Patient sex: M
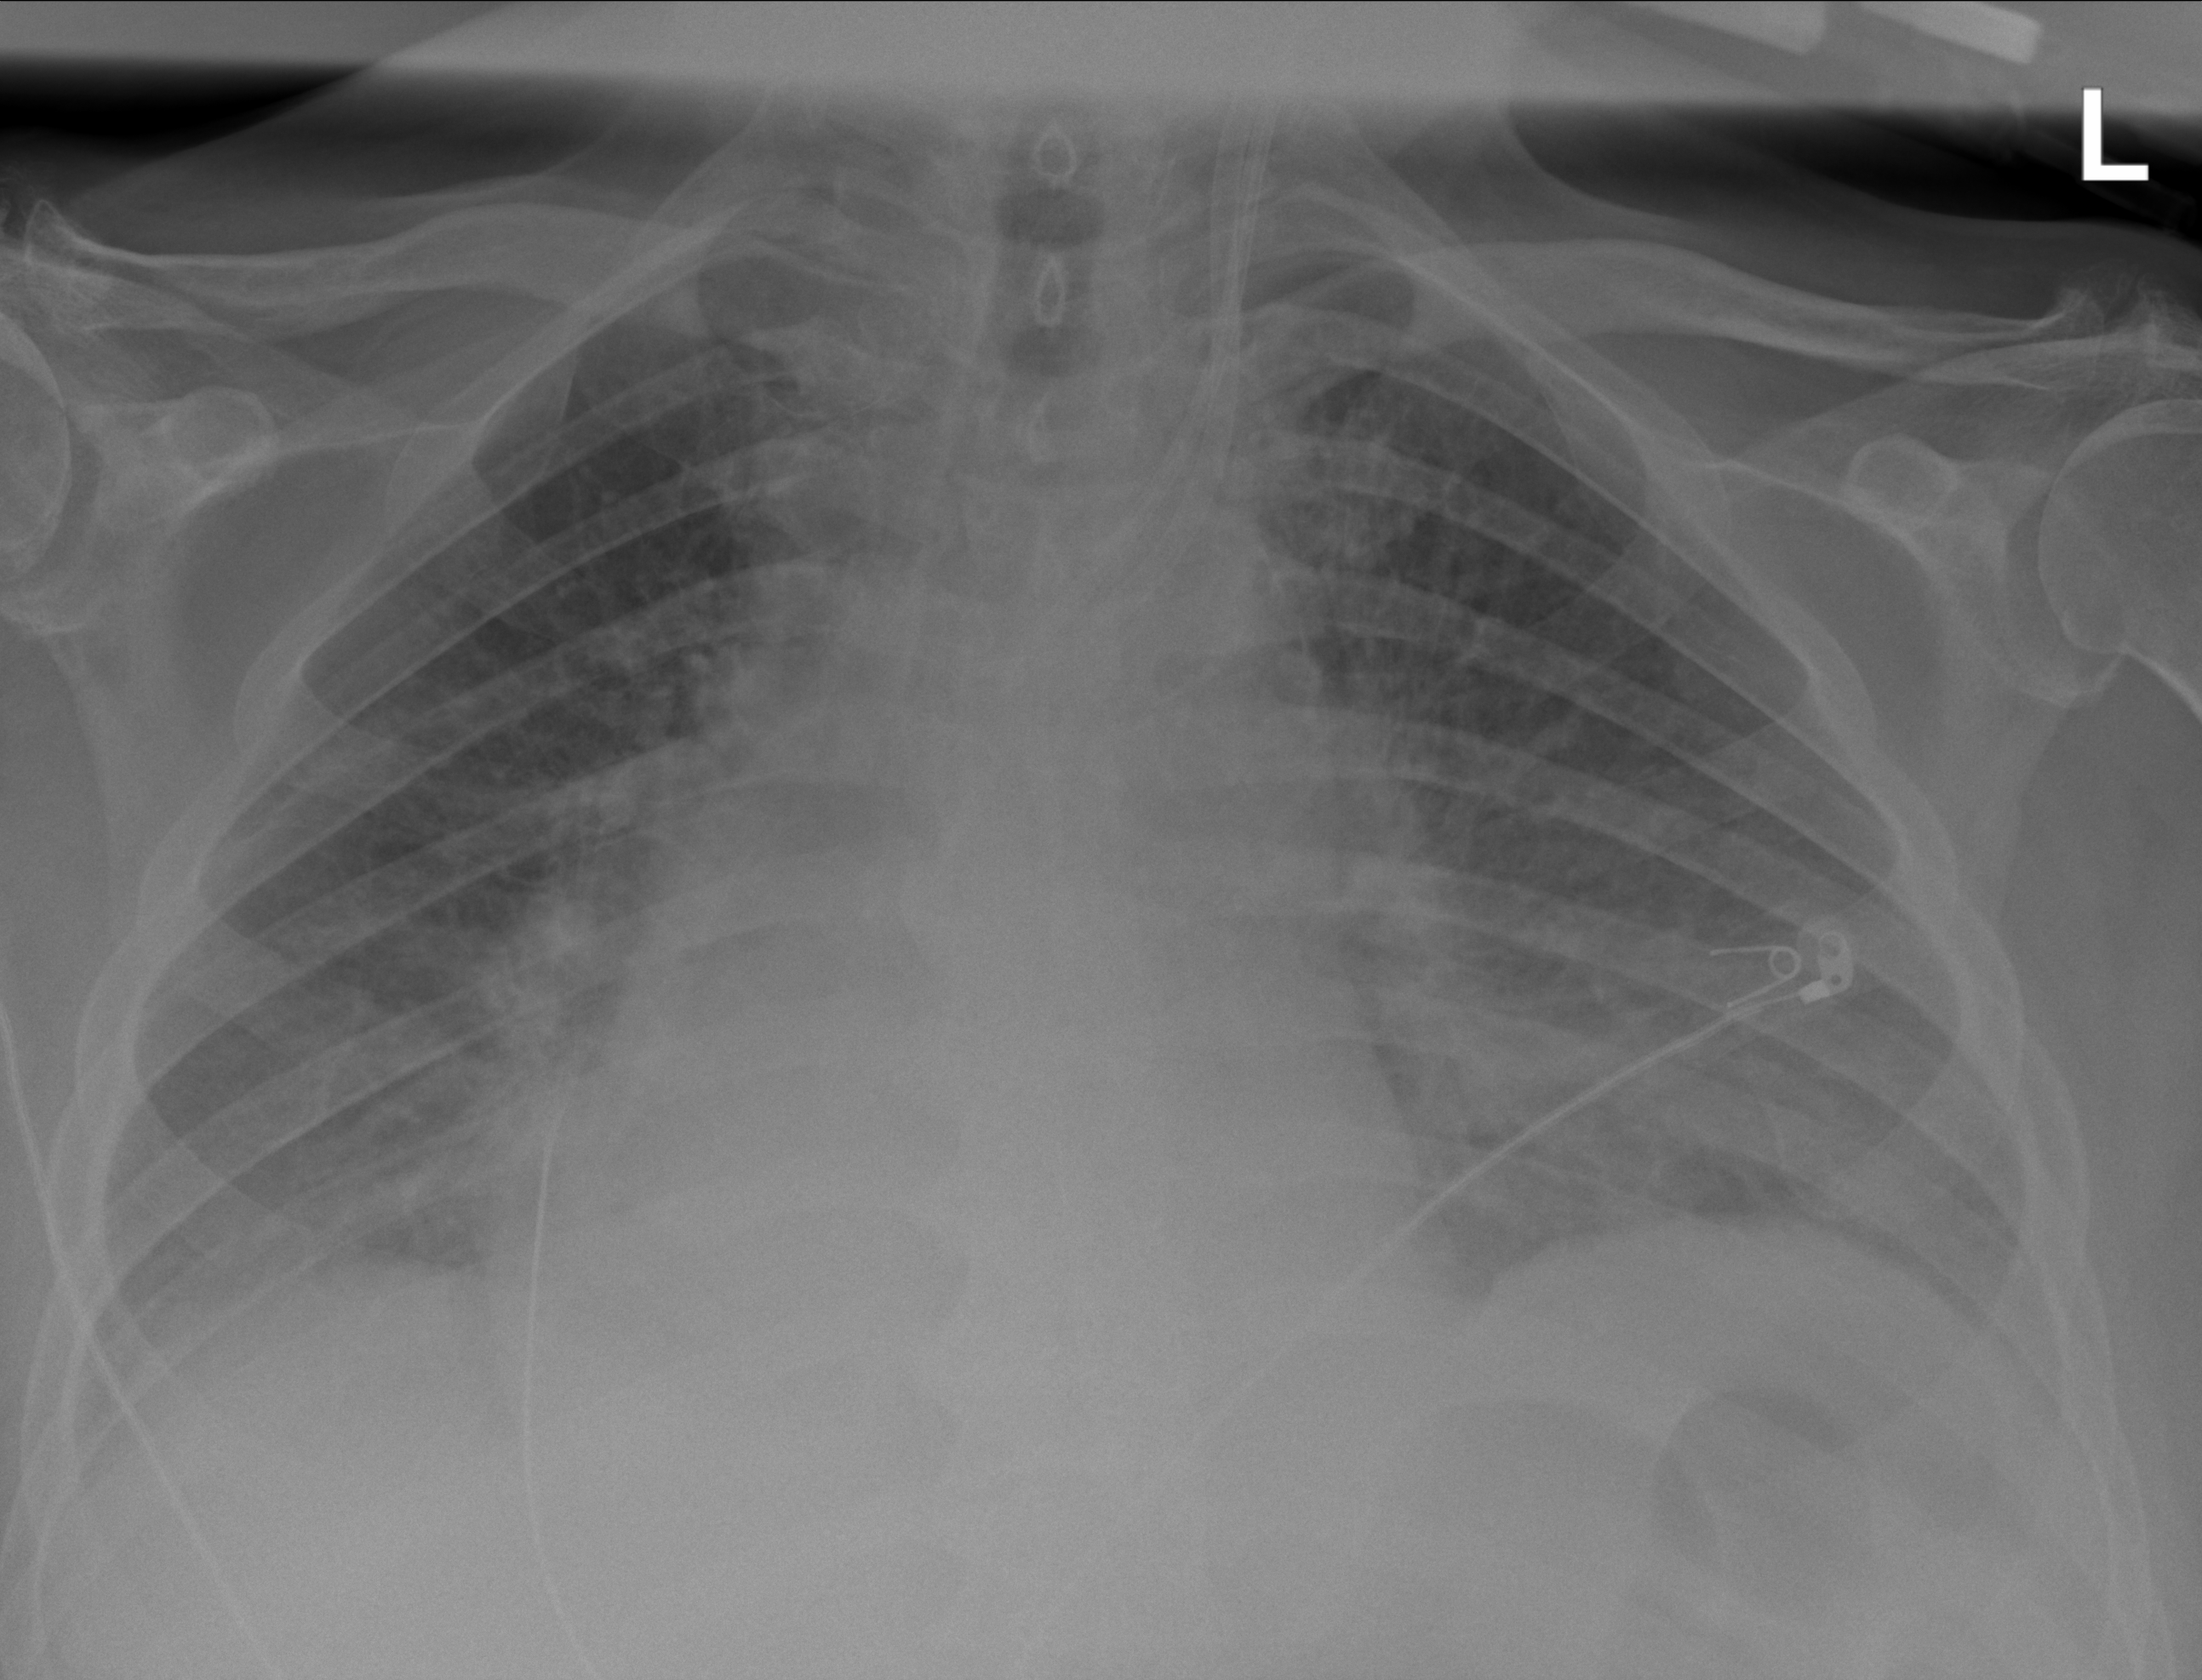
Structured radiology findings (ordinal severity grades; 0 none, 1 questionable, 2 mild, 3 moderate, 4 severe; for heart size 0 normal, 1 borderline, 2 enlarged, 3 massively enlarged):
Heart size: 1
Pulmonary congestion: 2
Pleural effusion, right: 2
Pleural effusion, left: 2
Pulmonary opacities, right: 2
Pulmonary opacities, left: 2
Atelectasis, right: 2
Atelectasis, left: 2